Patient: sex M, age 94
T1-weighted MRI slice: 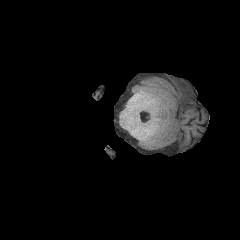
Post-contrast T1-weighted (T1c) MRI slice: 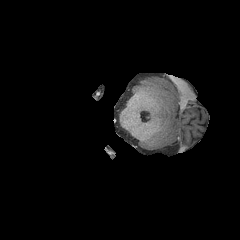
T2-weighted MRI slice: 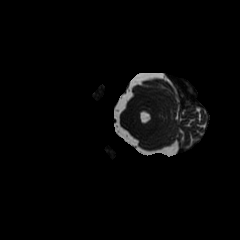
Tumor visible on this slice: no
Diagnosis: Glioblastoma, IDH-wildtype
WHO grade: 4